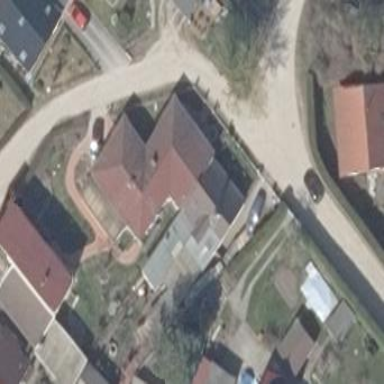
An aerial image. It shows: Building with hipped roof.